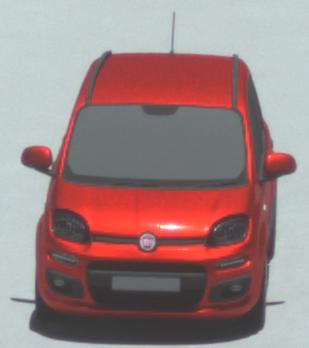
Make: Fiat
Model: Panda 1.2 8V
Detailed model: Panda (312)
Model produced from: 2013/02
Model produced until: 2013/12
Doors: 5
Color: red
Road condition: dry road
Daytime: midday
Contrast: high contrast